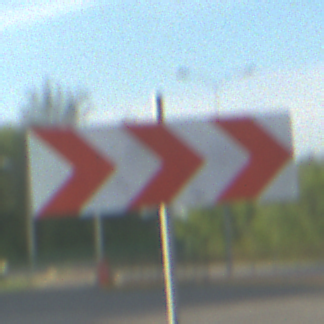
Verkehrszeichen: RichtungstafelnInKurvenGrossLinks
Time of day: MorningAfternoon
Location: Outdoor (Suburban)
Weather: PartlyCloudy
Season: NotSpecified
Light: Natural